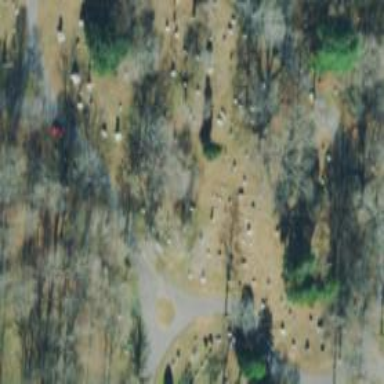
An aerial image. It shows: Sector within cemetery.